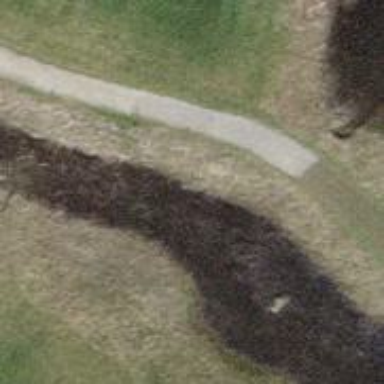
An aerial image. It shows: Footway with pebblestone surface.